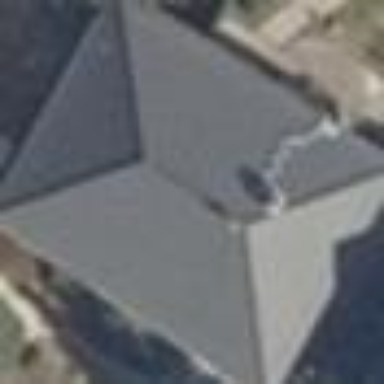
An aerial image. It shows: Detached building with hipped roof.